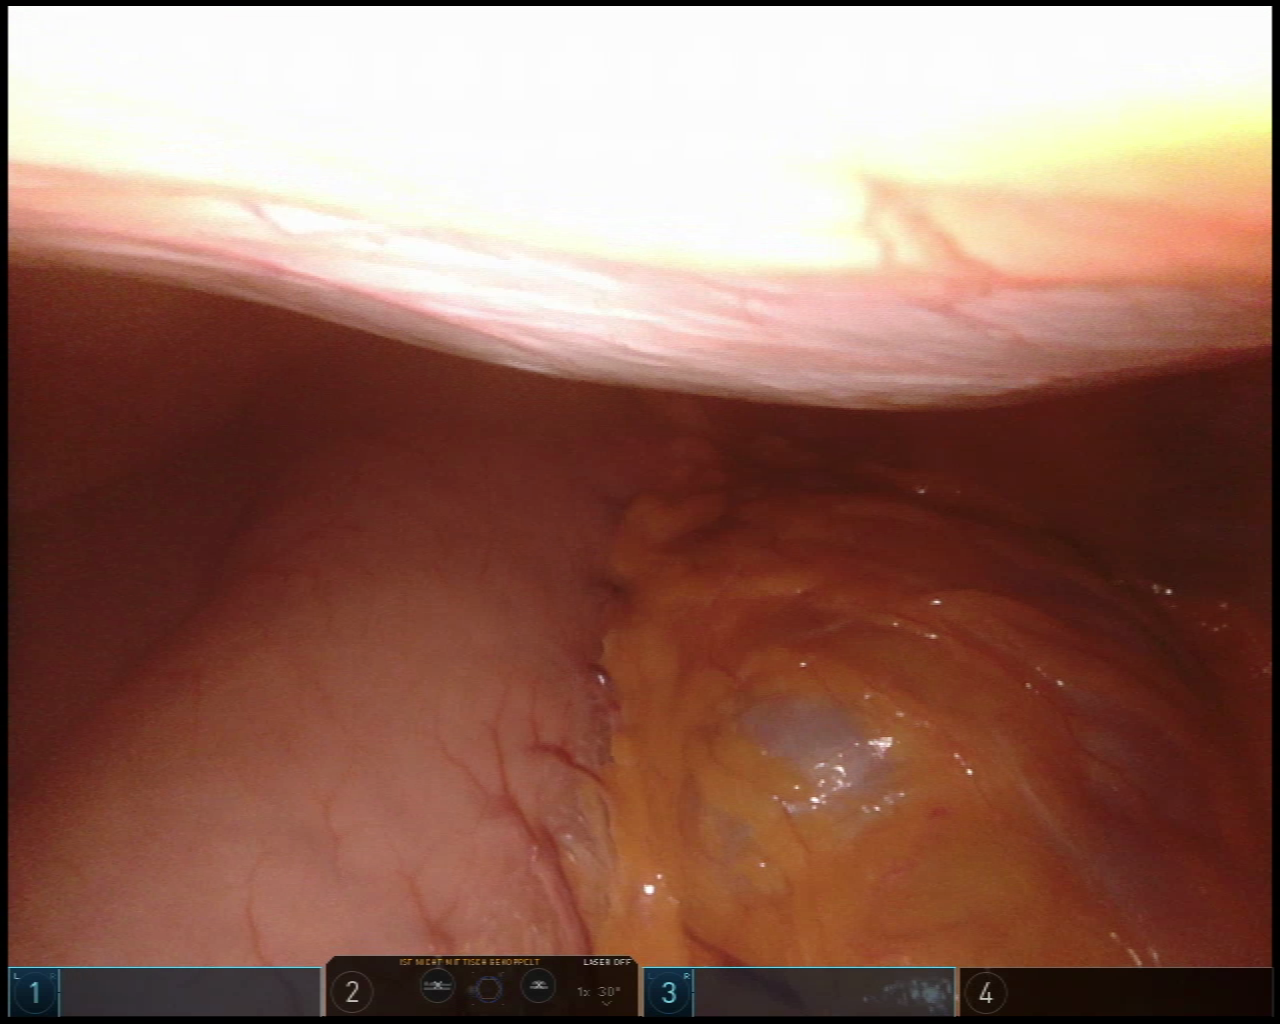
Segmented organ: abdominal_wall
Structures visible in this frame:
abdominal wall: yes
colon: yes
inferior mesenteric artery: no
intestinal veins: no
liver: yes
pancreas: no
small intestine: no
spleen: no
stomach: yes
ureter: no
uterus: no
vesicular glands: no